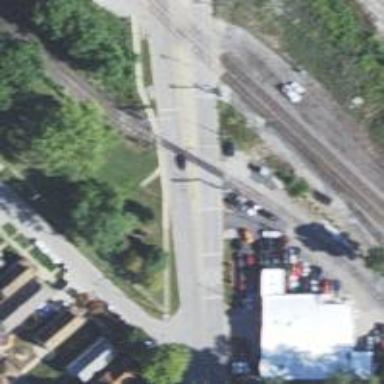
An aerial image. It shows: Level crossing with lights at railway intersection.